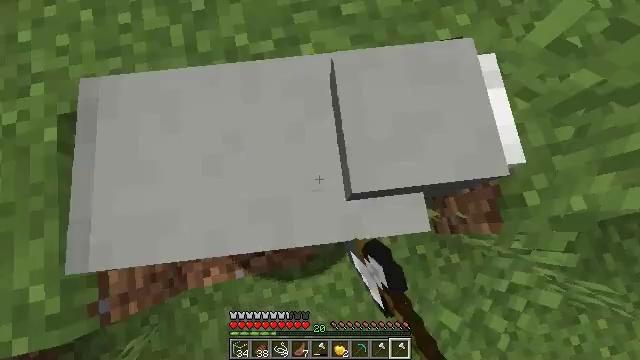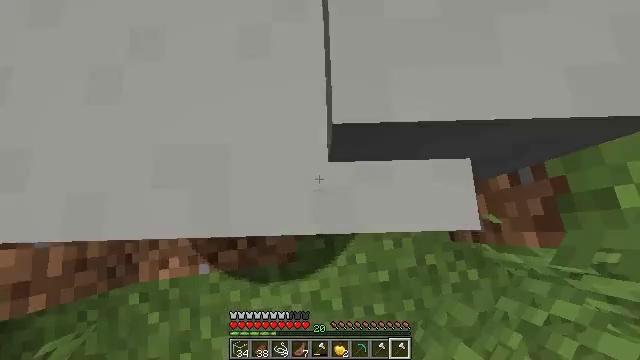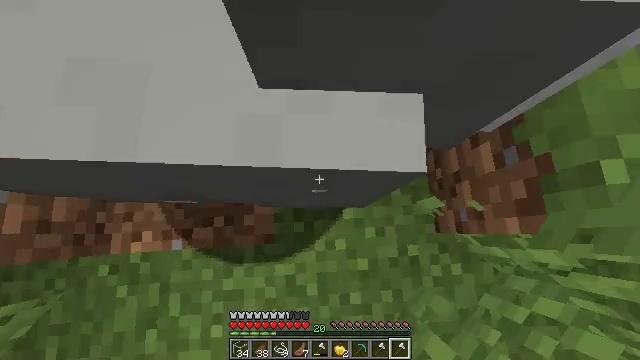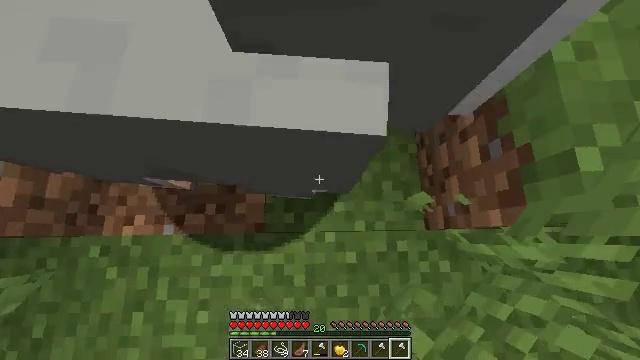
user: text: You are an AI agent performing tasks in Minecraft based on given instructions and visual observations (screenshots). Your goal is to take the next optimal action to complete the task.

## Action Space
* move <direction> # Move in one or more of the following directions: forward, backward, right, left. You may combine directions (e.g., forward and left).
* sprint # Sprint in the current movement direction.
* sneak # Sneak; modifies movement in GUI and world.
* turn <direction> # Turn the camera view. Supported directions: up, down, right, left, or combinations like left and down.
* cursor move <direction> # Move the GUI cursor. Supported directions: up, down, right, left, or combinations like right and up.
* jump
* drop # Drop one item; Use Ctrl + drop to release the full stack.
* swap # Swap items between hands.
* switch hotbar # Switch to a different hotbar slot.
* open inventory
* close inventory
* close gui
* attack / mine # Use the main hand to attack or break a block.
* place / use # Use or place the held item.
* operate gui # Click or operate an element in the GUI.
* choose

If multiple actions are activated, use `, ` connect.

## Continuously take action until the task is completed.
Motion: motion action
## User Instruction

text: Kill the sheep.
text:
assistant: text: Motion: turn left, attack / mine
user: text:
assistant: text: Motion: turn left, attack / mine
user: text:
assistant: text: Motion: turn left, attack / mine
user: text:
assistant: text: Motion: no_op